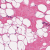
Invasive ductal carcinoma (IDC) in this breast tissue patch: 0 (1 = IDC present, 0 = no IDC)